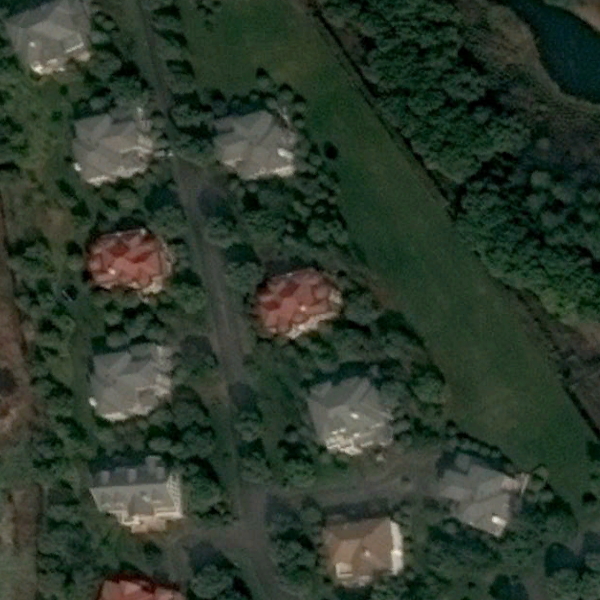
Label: MediumResidential